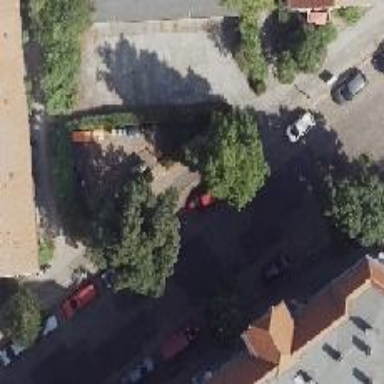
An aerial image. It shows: Bicycle parking located on the sidewalk.